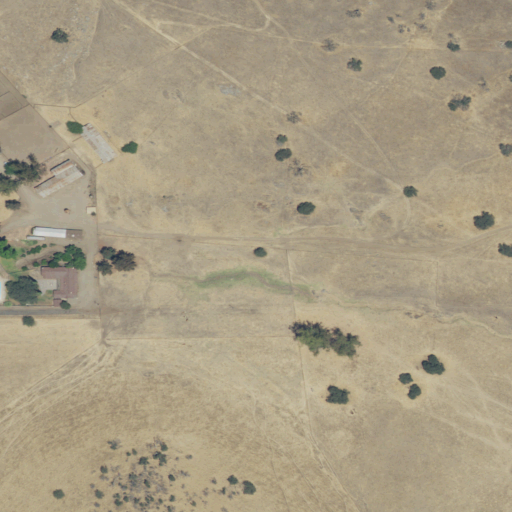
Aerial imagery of valley in California named Bone Canyon containing grassland, shrub, open development, low intensity development, and medium intensity development